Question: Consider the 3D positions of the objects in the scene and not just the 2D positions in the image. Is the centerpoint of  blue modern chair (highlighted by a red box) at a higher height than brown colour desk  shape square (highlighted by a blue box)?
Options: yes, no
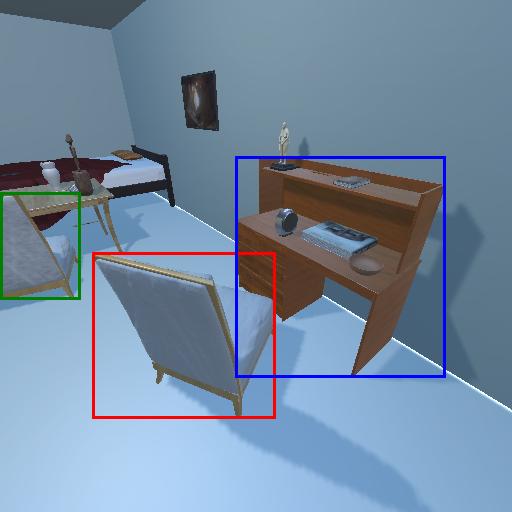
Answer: yes